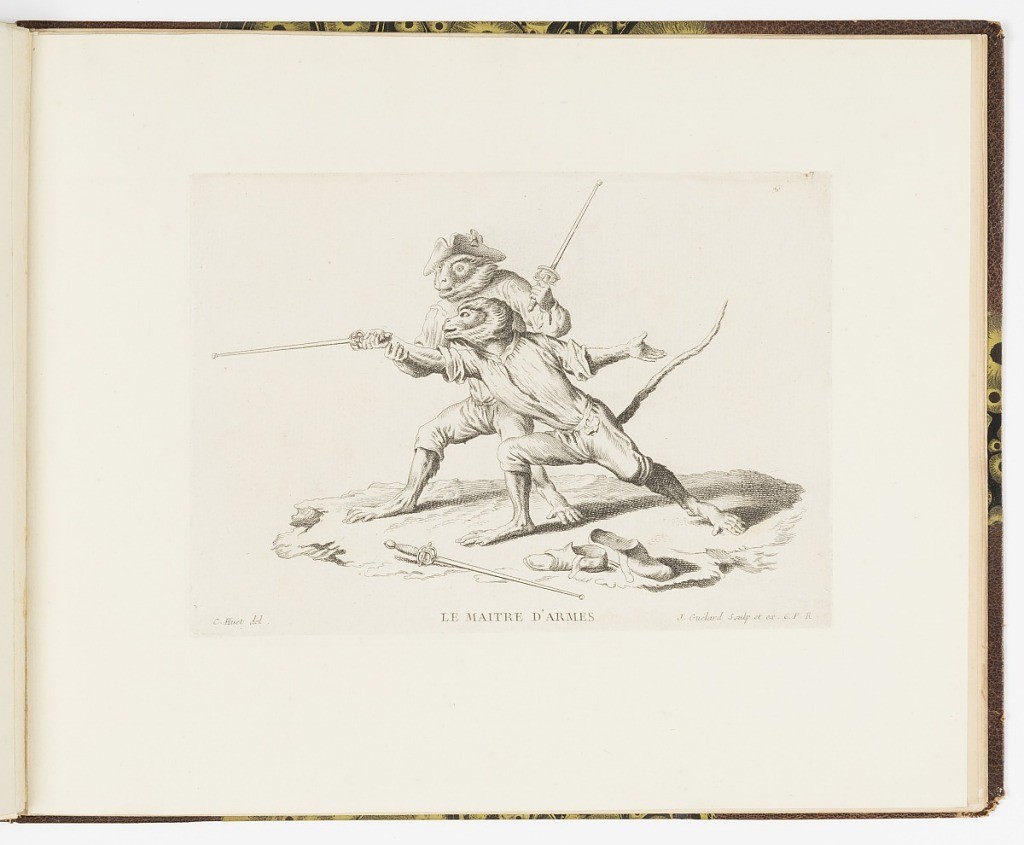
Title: LE MAITRE D'ARMES
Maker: Christophe Huet, French, 1695 – 1759
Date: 1743
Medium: Etching on laid paper
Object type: Bound print
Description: Plate 7 of a series of 23 prints featuring monkeys acting as humans in various figural scenes. Two monkey figures in gentleman's costume engaged in a fencing lesson, the monkey in the background demonstrating correct form by holding his student's arm in the correct position. The master wears a hat and also holds a scabbard. In the foreground, a sword and a pair of shoes.